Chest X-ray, AP view. Patient: 26 years old, sex M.
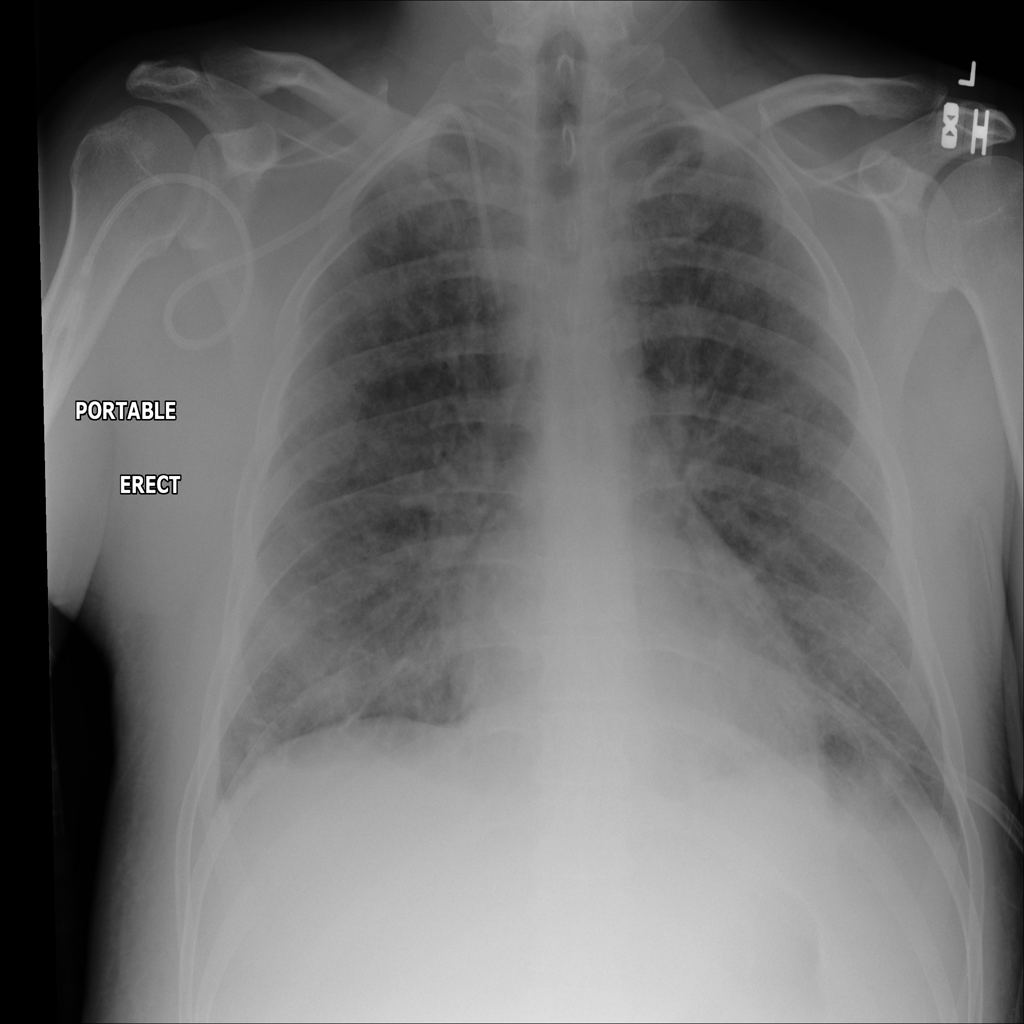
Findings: Infiltration